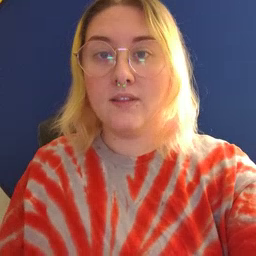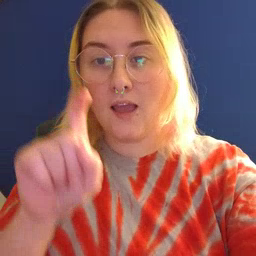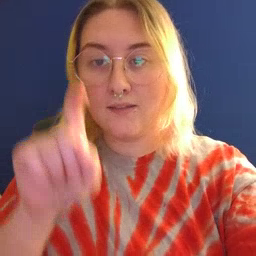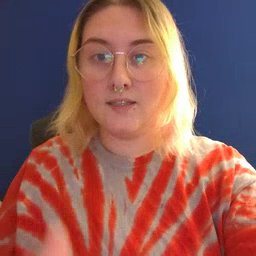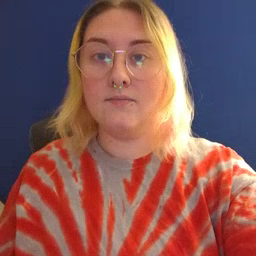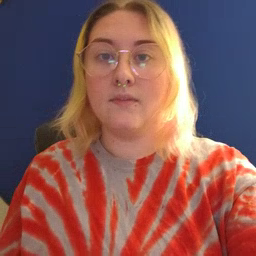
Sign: closet